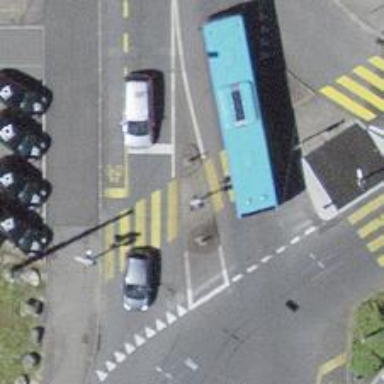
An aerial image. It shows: Road crossing with traffic signals and pedestrian island.